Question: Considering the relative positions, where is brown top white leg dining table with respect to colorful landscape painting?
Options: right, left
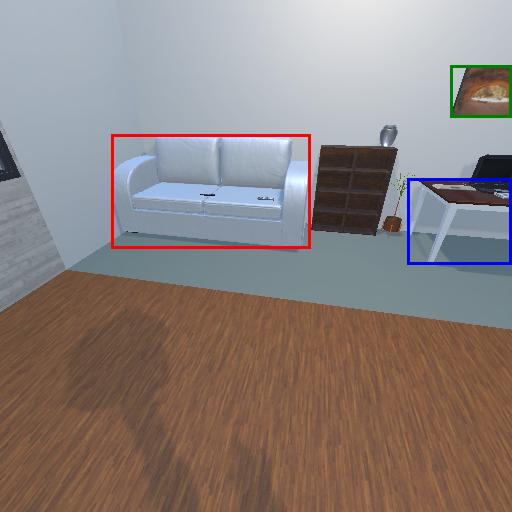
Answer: right